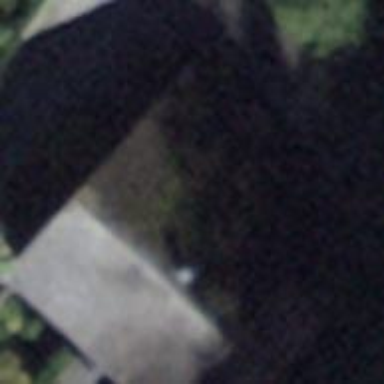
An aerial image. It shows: Farm building.